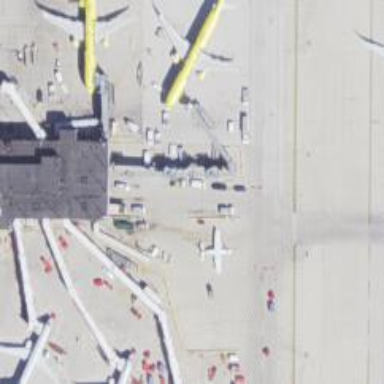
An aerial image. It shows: Airport gate.